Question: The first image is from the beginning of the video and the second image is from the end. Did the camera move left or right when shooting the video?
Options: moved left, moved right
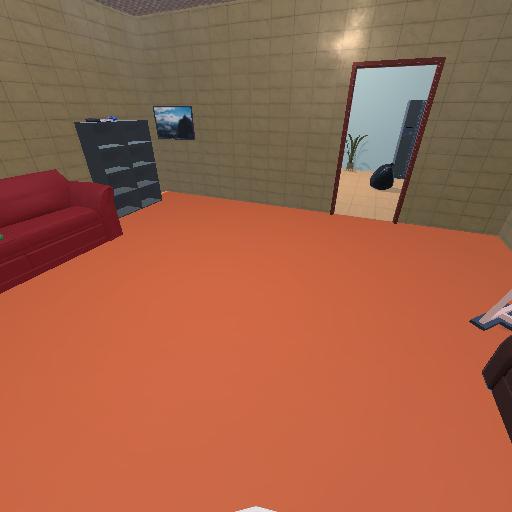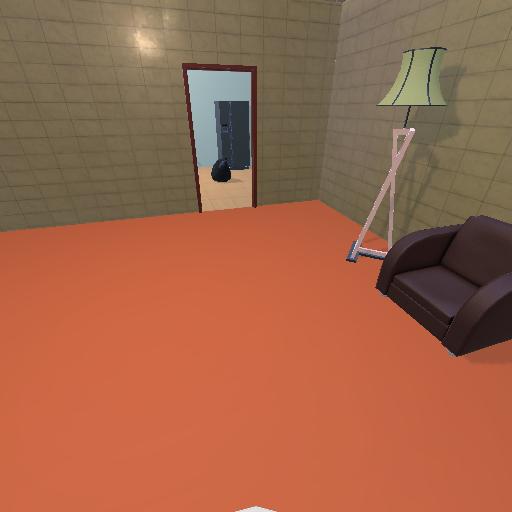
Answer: moved left